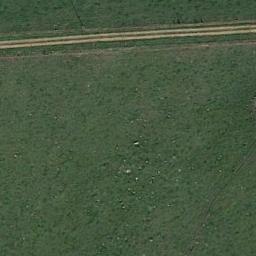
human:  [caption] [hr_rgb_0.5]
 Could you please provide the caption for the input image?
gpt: A large lush green meadow covered with green grass with a winding path .

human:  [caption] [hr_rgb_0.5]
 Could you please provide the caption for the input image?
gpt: This meadow has dense grasses and a road goes through the meadow .

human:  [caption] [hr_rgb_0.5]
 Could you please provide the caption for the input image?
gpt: The entire image is dominated by grass .

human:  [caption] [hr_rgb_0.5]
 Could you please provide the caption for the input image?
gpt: There is a road on the meadow .

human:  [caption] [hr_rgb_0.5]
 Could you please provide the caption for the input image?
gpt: A dense meadow with many green grass .